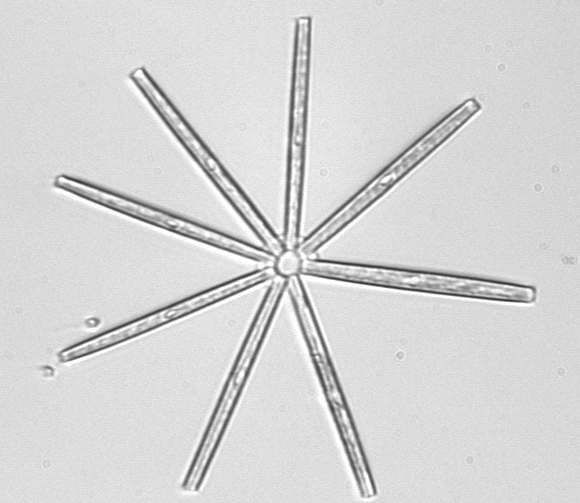
Label: Thalassionema